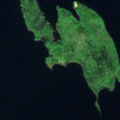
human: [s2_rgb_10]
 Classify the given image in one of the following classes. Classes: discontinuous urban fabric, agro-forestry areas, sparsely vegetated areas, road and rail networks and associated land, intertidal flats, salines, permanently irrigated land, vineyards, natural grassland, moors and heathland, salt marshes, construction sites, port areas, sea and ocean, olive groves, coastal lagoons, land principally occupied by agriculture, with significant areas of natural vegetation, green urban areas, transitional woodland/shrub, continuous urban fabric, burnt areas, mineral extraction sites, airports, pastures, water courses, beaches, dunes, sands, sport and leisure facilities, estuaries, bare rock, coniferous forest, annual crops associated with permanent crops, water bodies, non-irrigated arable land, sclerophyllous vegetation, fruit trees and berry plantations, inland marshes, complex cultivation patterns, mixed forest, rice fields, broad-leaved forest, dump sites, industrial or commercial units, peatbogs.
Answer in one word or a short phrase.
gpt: mixed forest, water bodies